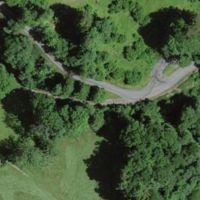
EUNIS habitat code: 41
Species observed at this site:
Acer campestre